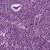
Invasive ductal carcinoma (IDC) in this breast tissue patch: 1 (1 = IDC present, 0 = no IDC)